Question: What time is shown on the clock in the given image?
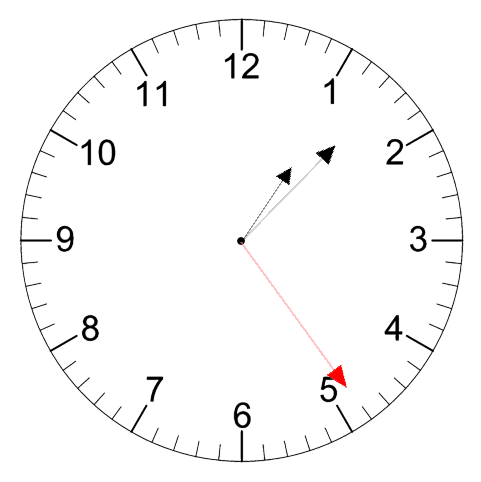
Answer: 01:07:24